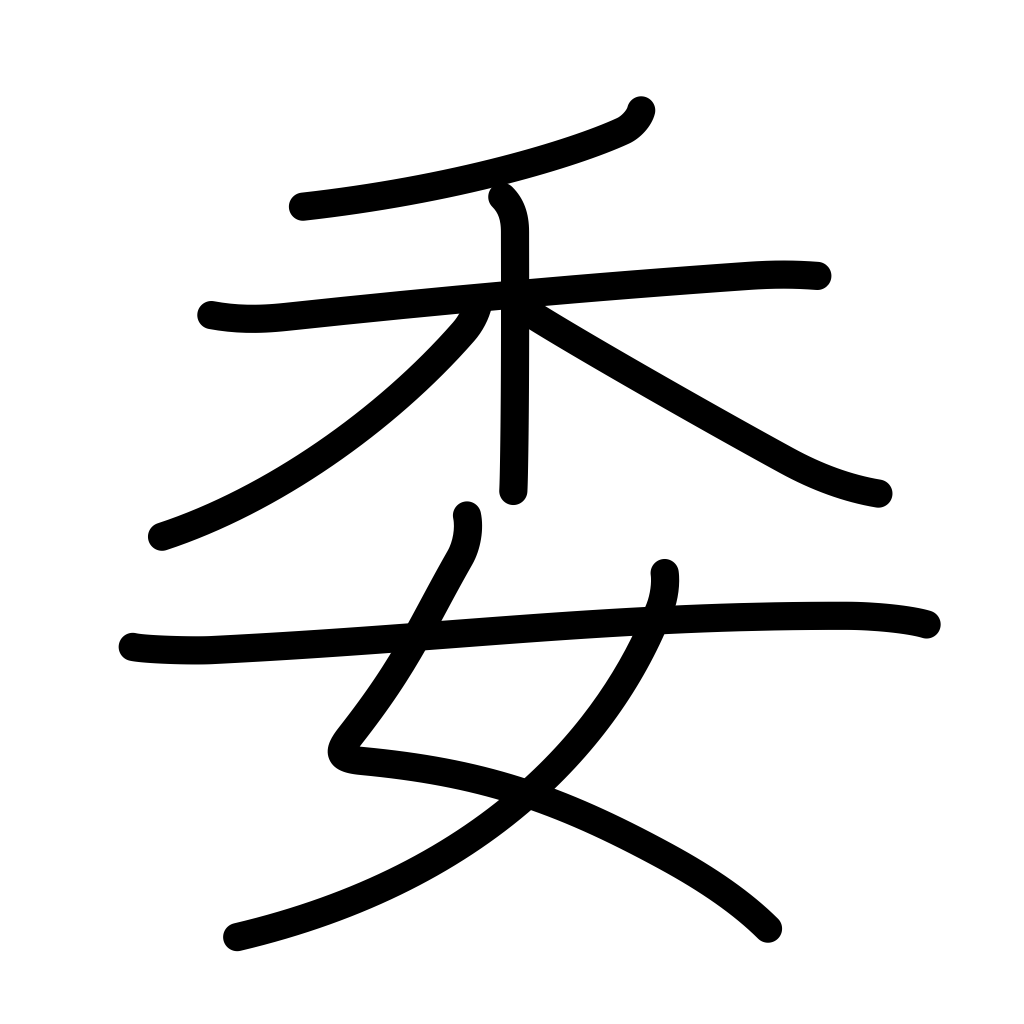
Meaning: committee, entrust to, leave to, devote, discard